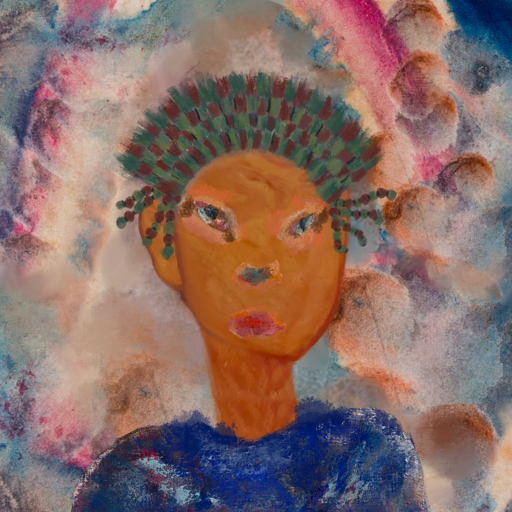
Background: Rupkatha, Head And Neck Front: Pious_Lady, Face Front: Boggyland, Bust: Irani, Hair Front: Blank, Head Accessory: After_Raid_Crown, Second Necklace: Blank, Necklace: Blank, Baby: Blank